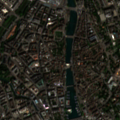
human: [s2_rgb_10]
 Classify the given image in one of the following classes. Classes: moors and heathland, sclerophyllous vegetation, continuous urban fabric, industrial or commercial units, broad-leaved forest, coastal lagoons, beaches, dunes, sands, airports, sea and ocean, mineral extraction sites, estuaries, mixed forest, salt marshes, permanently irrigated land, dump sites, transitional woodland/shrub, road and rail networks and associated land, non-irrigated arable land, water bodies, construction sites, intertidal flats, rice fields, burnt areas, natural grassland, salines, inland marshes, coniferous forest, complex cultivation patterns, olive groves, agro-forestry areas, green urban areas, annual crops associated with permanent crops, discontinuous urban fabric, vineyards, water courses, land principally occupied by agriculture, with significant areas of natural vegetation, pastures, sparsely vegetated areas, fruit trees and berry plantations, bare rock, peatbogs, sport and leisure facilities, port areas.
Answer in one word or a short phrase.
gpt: continuous urban fabric, discontinuous urban fabric, industrial or commercial units, road and rail networks and associated land